Question: I'm trying to harness the power of string template literal types to add type safety to the string used to define a route.
- 'string'- ':parameterName''parameterName''params'
I can manually set up these types and it works beautifully. But what I'd like to do is find a way to remove the need for the developer to manually chain the intersection. I'd like to handle that in my library.
'''
type DynamicParam<S extends string> = ':${S}'
type DynamicParamRoute<T extends string> = '${string}/${DynamicParam<T>}/${string}' | '${DynamicParam<T>}/${string}' | '${string}/${DynamicParam<T>}' | '${DynamicParam<T>}'
type UserParamRoute = DynamicParamRoute<'user'>
// const bad1: UserParamRoute = 'user' // error as doesn't match ":user"
const u1: UserParamRoute = ':user'
const u2: UserParamRoute = 'prefix/:user'
const u3: UserParamRoute = ':user/suffix'
const u4: UserParamRoute = 'prefix/:user/suffix'
type TeamParamRoute = DynamicParamRoute<'team'>
const t1: TeamParamRoute = ':team'
const t2: TeamParamRoute = 'prefix/:team'
const t3: TeamParamRoute = ':team/suffix'
const t4: TeamParamRoute = 'prefix/:team/suffix'
// Combining them to get safety on a multi-param route string
type UserTeamParamRoute = UserParamRoute & TeamParamRoute // ***** I don't want my library consumer to be responsible for this. ******
// const ut1: UserTeamParamRoute = 'user/team' // Type '"user/team"' is not assignable to type 'UserTeamParamRoute'.ts(2322)
// const ut1: UserTeamParamRoute = ':user' // Type '":user"' is not assignable to type 'UserTeamParamRoute'.ts(2322)
// const ut1: UserTeamParamRoute = ':team' // Type '":team"' is not assignable to type 'UserTeamParamRoute'.ts(2322)
const ut1: UserTeamParamRoute = ':user/:team'
const ut2: UserTeamParamRoute = 'prefix/:user/:team'
const ut3: UserTeamParamRoute = ':user/:team/suffix'
const ut4: UserTeamParamRoute = ':user/middle/params/:team'
const tu1: UserTeamParamRoute = ':team/:user'
const tu2: UserTeamParamRoute = 'prefix/:team/:user'
const tu3: UserTeamParamRoute = ':team/:user/suffix'
const tu4: UserTeamParamRoute = ':team/middle/params/:user'
'''
I tried an approach using the keyof for a 'params' object, but it creates the union of the keys. The route definition params object, especially if there are dynamic params. So using its keys seems almost too perfect an approach to generate the type required for the 'path' of the route.
'''
const params = {
user: 'someting',
team: 'someotherthing'
} as const
const ps = ['user', 'team'] as const
type Params = keyof typeof params
// Doesn't work, no intersection to force requiring all the keys. Just union of everything
type RouteParams = DynamicParamRoute<Params> // type RouteParams = ":user" | '${string}/:user/${string}' | ':user/${string}' | '${string}/:user' | ":team" | '${string}/:team/${string}' | ':team/${string}' | '${string}/:team'
const r1: RouteParams = ':user' // means this is valid
const p1: RouteParams = ':team' // so is this
// const rp: RouteParams = 'userteam'
// const rp0: RouteParams = ''
// const rp01: RouteParams = 'missingall'
const rp1: RouteParams = ':user/:team'
const rp2: RouteParams = 'prefix/:user/:team'
const rp3: RouteParams = ':user/:team/suffix'
const rp4: RouteParams = ':user/middle/params/:team'
const pr1: RouteParams = ':team/:user'
const pr2: RouteParams = 'prefix/:team/:user'
const pr3: RouteParams = ':team/:user/suffix'
const pr4: RouteParams = ':team/middle/params/:user'
'''
Thanks in advance for any and all insight!
UPDATE: jcalz solution demonstrated as a GIF (I hope it isn't too compressed)
[
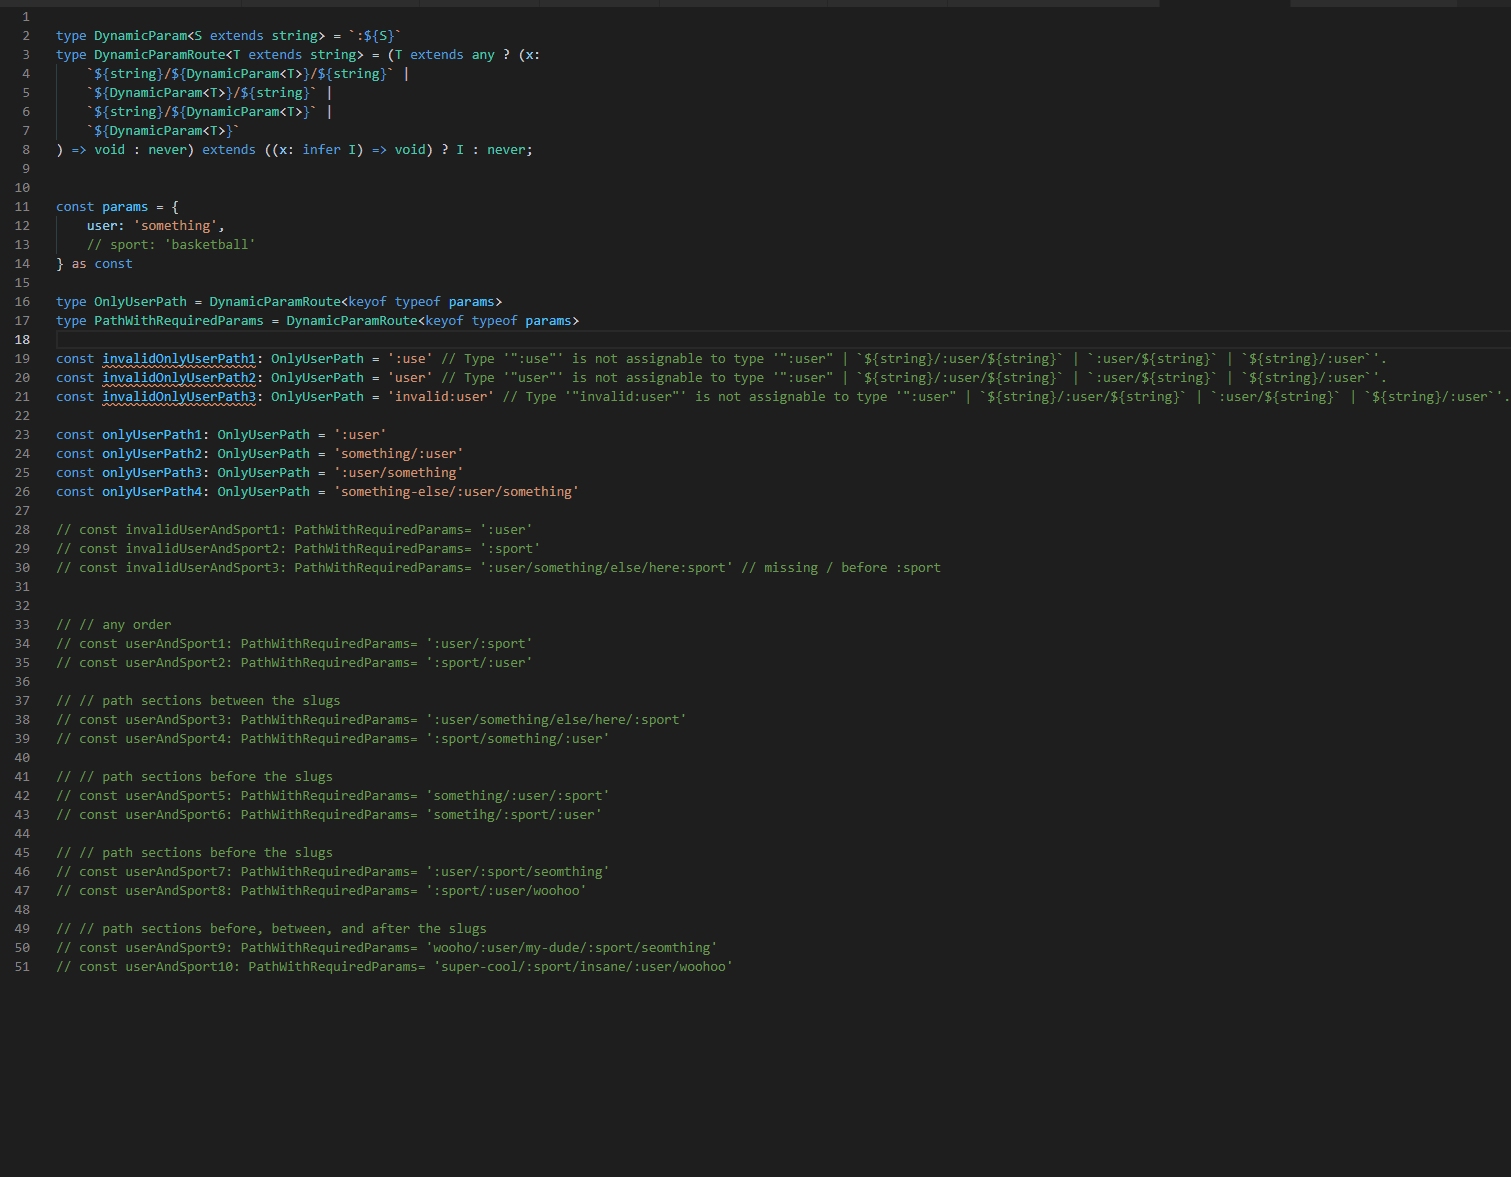
Answer: It's possible to <URL> position. Here's how I'd re-define 'DynamicParamRoute<T>' so that unions in 'T' turn into intersections in the output:
'''
type DynamicParamRoute<T extends string> = (T extends any ? (x:
'${string}/${DynamicParam<T>}/${string}' |
'${DynamicParam<T>}/${string}' |
'${string}/${DynamicParam<T>}' |
'${DynamicParam<T>}'
) => void : never) extends ((x: infer I) => void) ? I : never;
'''
I've wrapped your original definition with '(T extends any ? (x: OrigDefinition<T>) => void : never) extends ((x: infer I) => void) ? I : never;'. This takes unions in 'T' and <URL> an intersection from them. It's kind of hairy but in the end it produces the type you want:
'''
type RouteParams = DynamicParamRoute<Params>
/* (":user" | '${string}/:user/${string}' | ':user/${string}' | '${string}/:user') &
(":team" | '${string}/:team/${string}' | ':team/${string}' | '${string}/:team') */
'''
which causes the errors you want:
'''
const r1: RouteParams = ':user' // error!
const p1: RouteParams = ':team' // error!
'''
I'm not sure how well intersections-of-unions of pattern template literal types scale in practice, but that's outside the scope of the question anyway.
<URL>